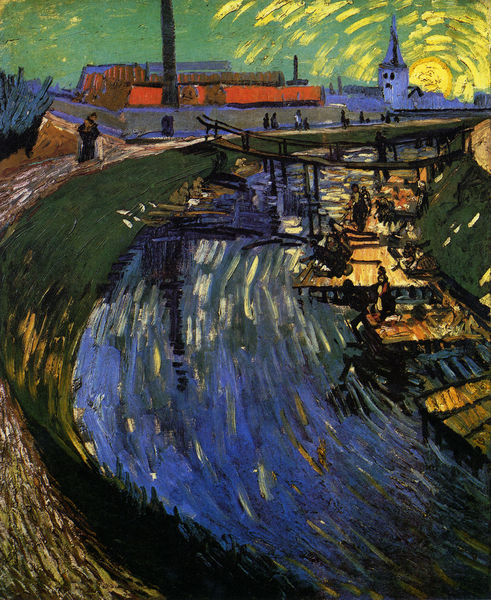
Titel: Der Kanal "La Roubine du Roi" mit Waschfrauen
Künstler: Vincent van Gogh
Standort: New York
Institution: Privatbesitz
Schlagwörter: blau, dunkel, gemälde, himmel, mann, wasser, aquarell, fluss, frauen, gelb, grün, impressionismus, kirchner, kirchturm, landschaft, menschen, ocker, stadt, ufer, abend, braun, bunt, fenster, frau, hell, holz, kreide, licht, männer, orange, pastell, schwarz, strasse, dach, rot, weg, wiese, beige, expressionismus, malerei, öl, bach, deich, horizont, häuser, morgen, spiegelung, vögel, brücke, gewässer, kanal, kirche, pastos, pfad, sonne, gold, kind, boot, boote, kamin, schornstein, turm, schiff, wellen, biegung, bogen, passanten, fischer, farben, modern, sonnenlicht, dächer, farbe, sonnenuntergang, tag, fabrik, schlot, van gogh, industrie, anleger, kai, böschung, ölgemälde, holzsteg, staffage, steg, duktus, impressionistisch, widerschein, geländer, striche, stege, gauguin, gogh, kloster, expressionistisch, strahlen, parallel, angel, vincent van gogh, flecken, kurve, fisch, floss, kräftig, vincent, brücken, angler, angeln, kriche, ölkreide, gestrichelt, spachtel, irche, wäscherinnen, uferweg, angeler, flöße, beie, joni, nacht sonne gelb, ld, van gogh amsterdam expressionismus